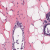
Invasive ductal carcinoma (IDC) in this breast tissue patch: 0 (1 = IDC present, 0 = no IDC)